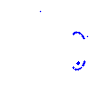
Particle: proton